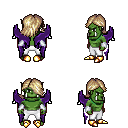
a pixel art fantasy rpg character, male body template, orc, green skin, purple wings, white pants, white blonde swoop hairstyle, white cloth bracers, gold boots, four views (front, back, left, right), 2x2 character sprite sheet, small pixel art, hard edges, no anti-aliasing